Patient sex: F
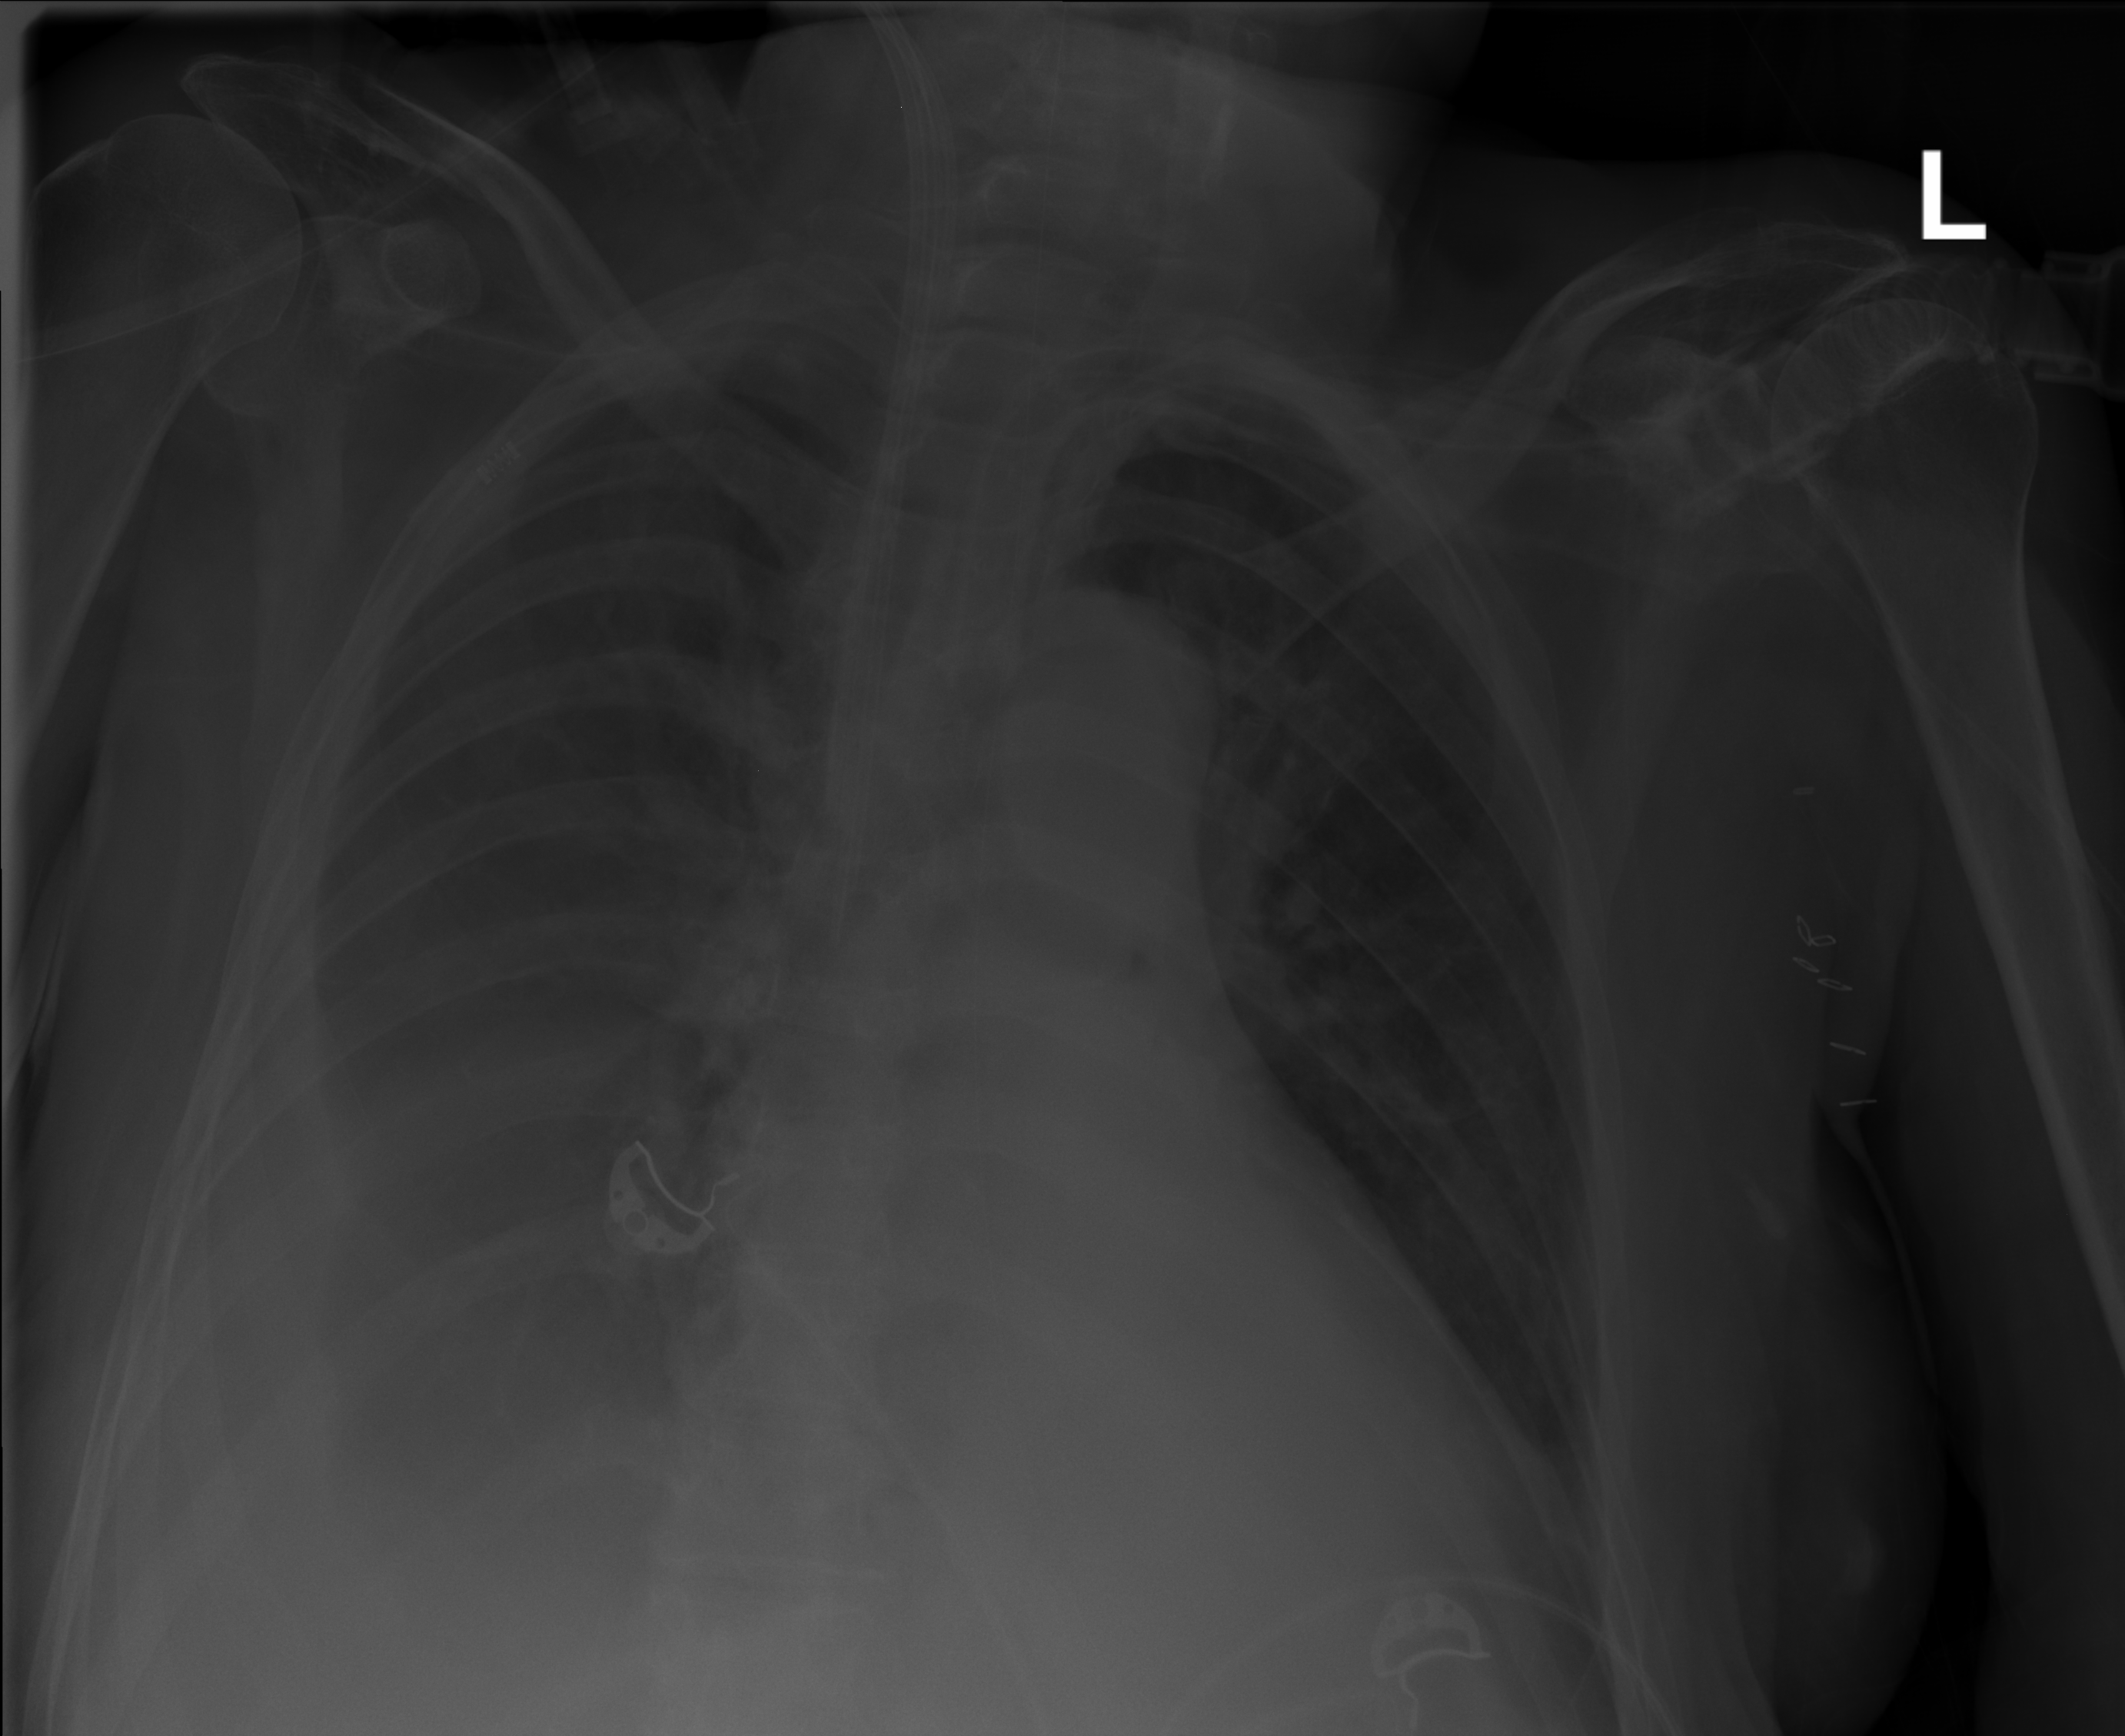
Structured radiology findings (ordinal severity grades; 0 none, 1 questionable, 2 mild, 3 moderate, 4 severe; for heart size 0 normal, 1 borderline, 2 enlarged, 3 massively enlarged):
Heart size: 2
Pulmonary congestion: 2
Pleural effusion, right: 3
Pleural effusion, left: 2
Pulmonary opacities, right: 0
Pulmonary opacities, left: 0
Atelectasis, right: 2
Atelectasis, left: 2